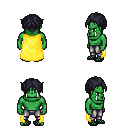
a pixel art fantasy rpg character, male body template, orc, green skin, yellow cape, metal pants, raven parted hairstyle, ghillies, four views (front, back, left, right), 2x2 character sprite sheet, small pixel art, hard edges, no anti-aliasing